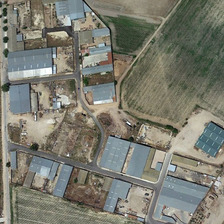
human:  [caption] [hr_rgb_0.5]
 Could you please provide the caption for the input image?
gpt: some buildings and farmlands are in an industrial area .

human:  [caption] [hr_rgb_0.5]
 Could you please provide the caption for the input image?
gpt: some buildings and farmlands are in an industrial area .

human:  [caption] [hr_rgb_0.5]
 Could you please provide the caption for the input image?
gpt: some buildings and farmlands are in an industrial area .

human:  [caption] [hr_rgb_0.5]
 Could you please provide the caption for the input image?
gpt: some buildings and farmlands are in an industrial area .

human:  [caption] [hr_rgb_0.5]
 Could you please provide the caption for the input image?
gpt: some buildings and farmlands are in an industrial area .